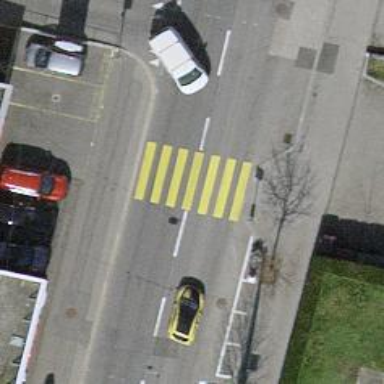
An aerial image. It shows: Uncontrolled road crossing.